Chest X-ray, AP view. Patient: 33 years old, sex M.
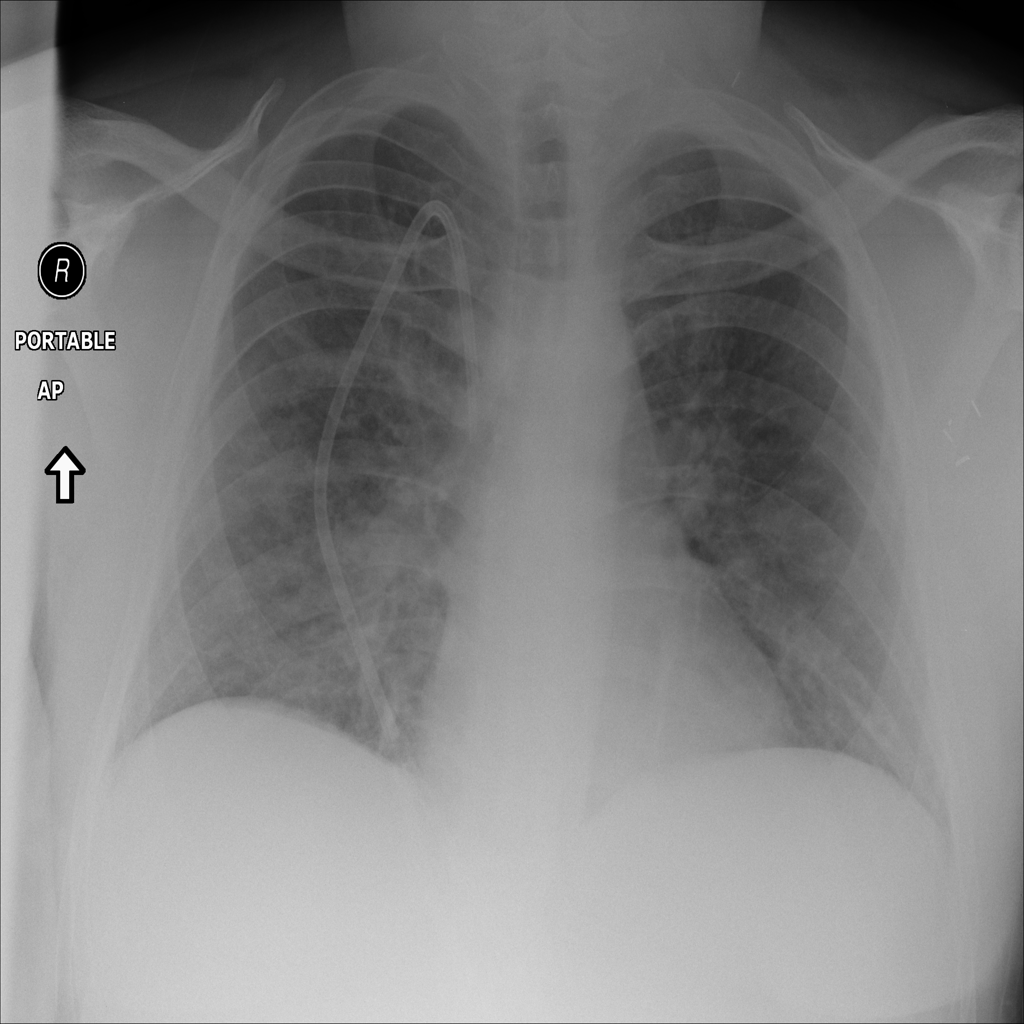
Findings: No Finding